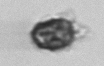
Label: Syracosphaera_pulchra